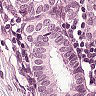
Metastatic tissue present: yes